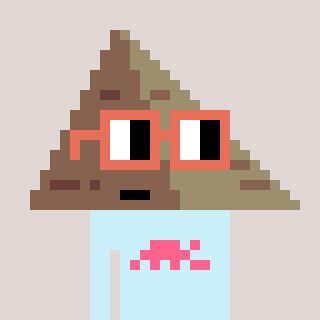
a pixel art character with square orange glasses, a pyramid-shaped head and a cold-colored body on a warm background